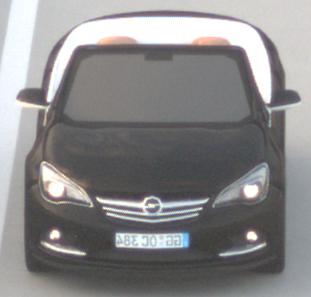
Make: Opel
Model: Cascada 1.4 Turbo
Detailed model: Cascada
Model produced from: 2013/03
Model produced until: 2015/01
Doors: 2
Color: black
Road condition: dry road
Daytime: sunrise or sunset
Contrast: low contrast